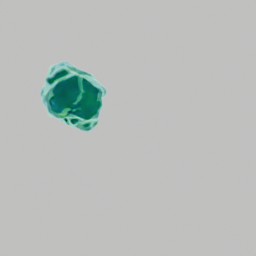
Label: nature